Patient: sex M, age 50
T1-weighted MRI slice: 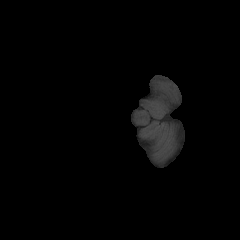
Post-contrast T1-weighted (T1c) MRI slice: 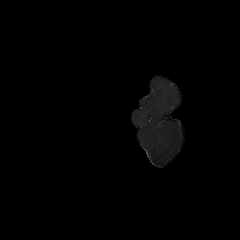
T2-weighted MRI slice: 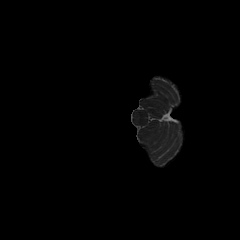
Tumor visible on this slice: no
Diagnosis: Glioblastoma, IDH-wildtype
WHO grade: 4